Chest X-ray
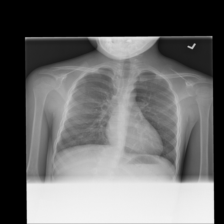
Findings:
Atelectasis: negative
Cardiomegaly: negative
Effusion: negative
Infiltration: negative
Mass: negative
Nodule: negative
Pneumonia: negative
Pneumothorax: negative
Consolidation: negative
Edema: negative
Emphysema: negative
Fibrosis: negative
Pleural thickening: negative
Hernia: negative